Aerial crown-view tile of a tropical tree (Barro Colorado Island, Panama), acquired 20240611:
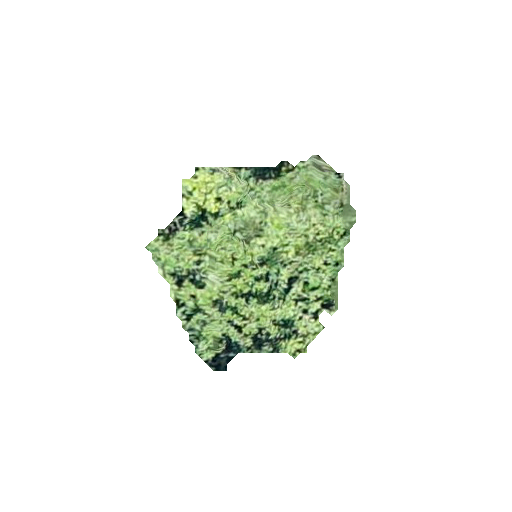
Species: Cavanillesia platanifolia
GBIF accepted scientific name: Cavanillesia platanifolia
Crown area: 48.459 m²